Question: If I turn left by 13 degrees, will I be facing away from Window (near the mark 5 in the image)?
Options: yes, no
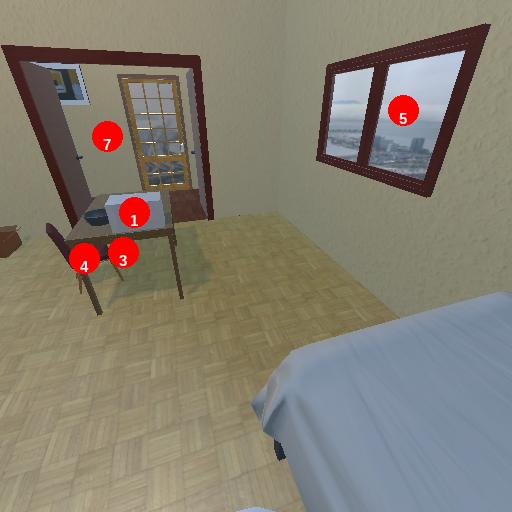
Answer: yes